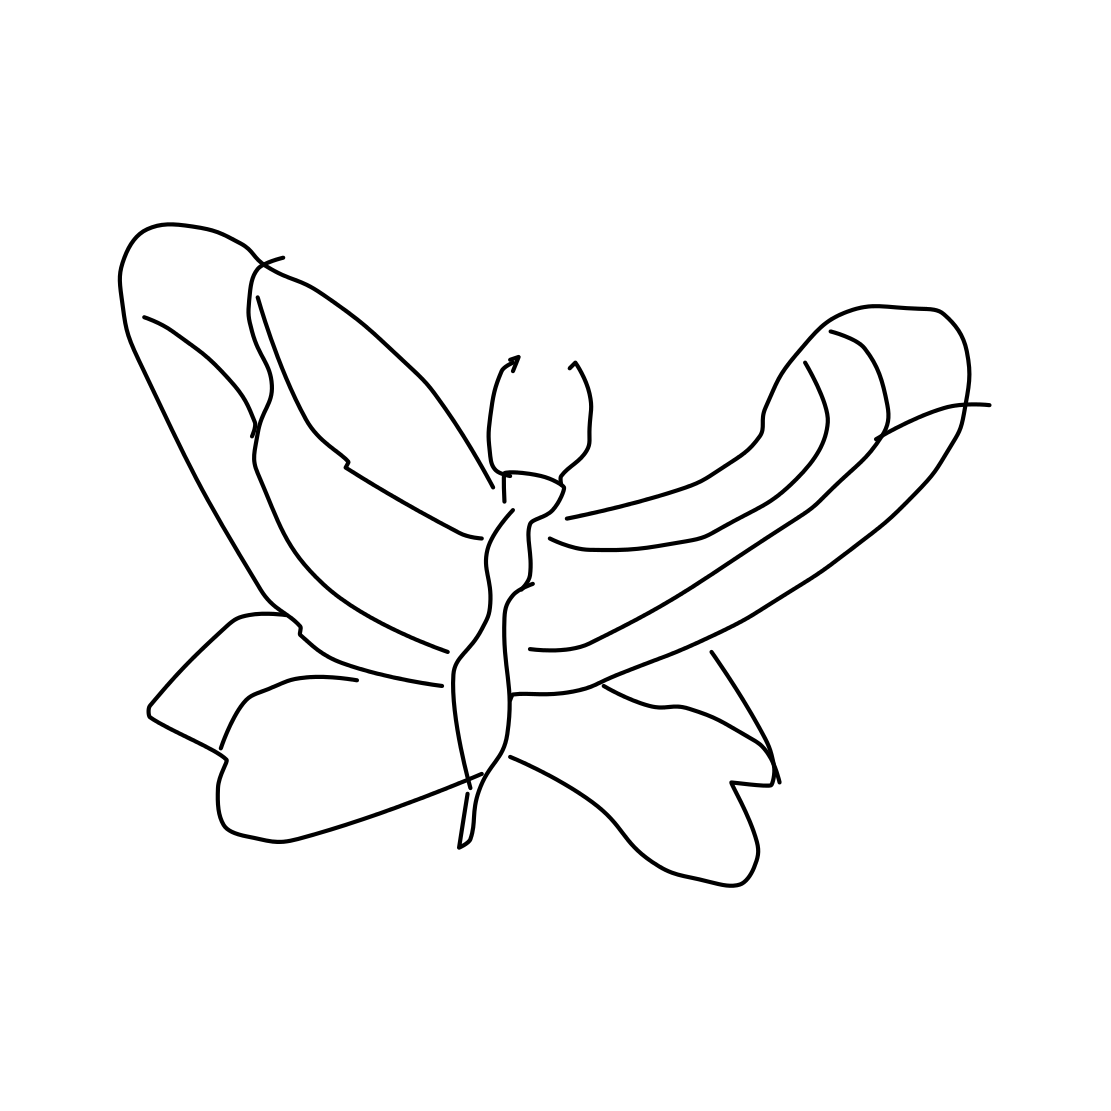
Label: butterfly